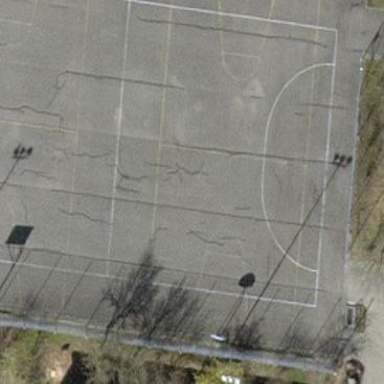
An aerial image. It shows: Sports pitch with asphalt surface for soccer and basketball.